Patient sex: M
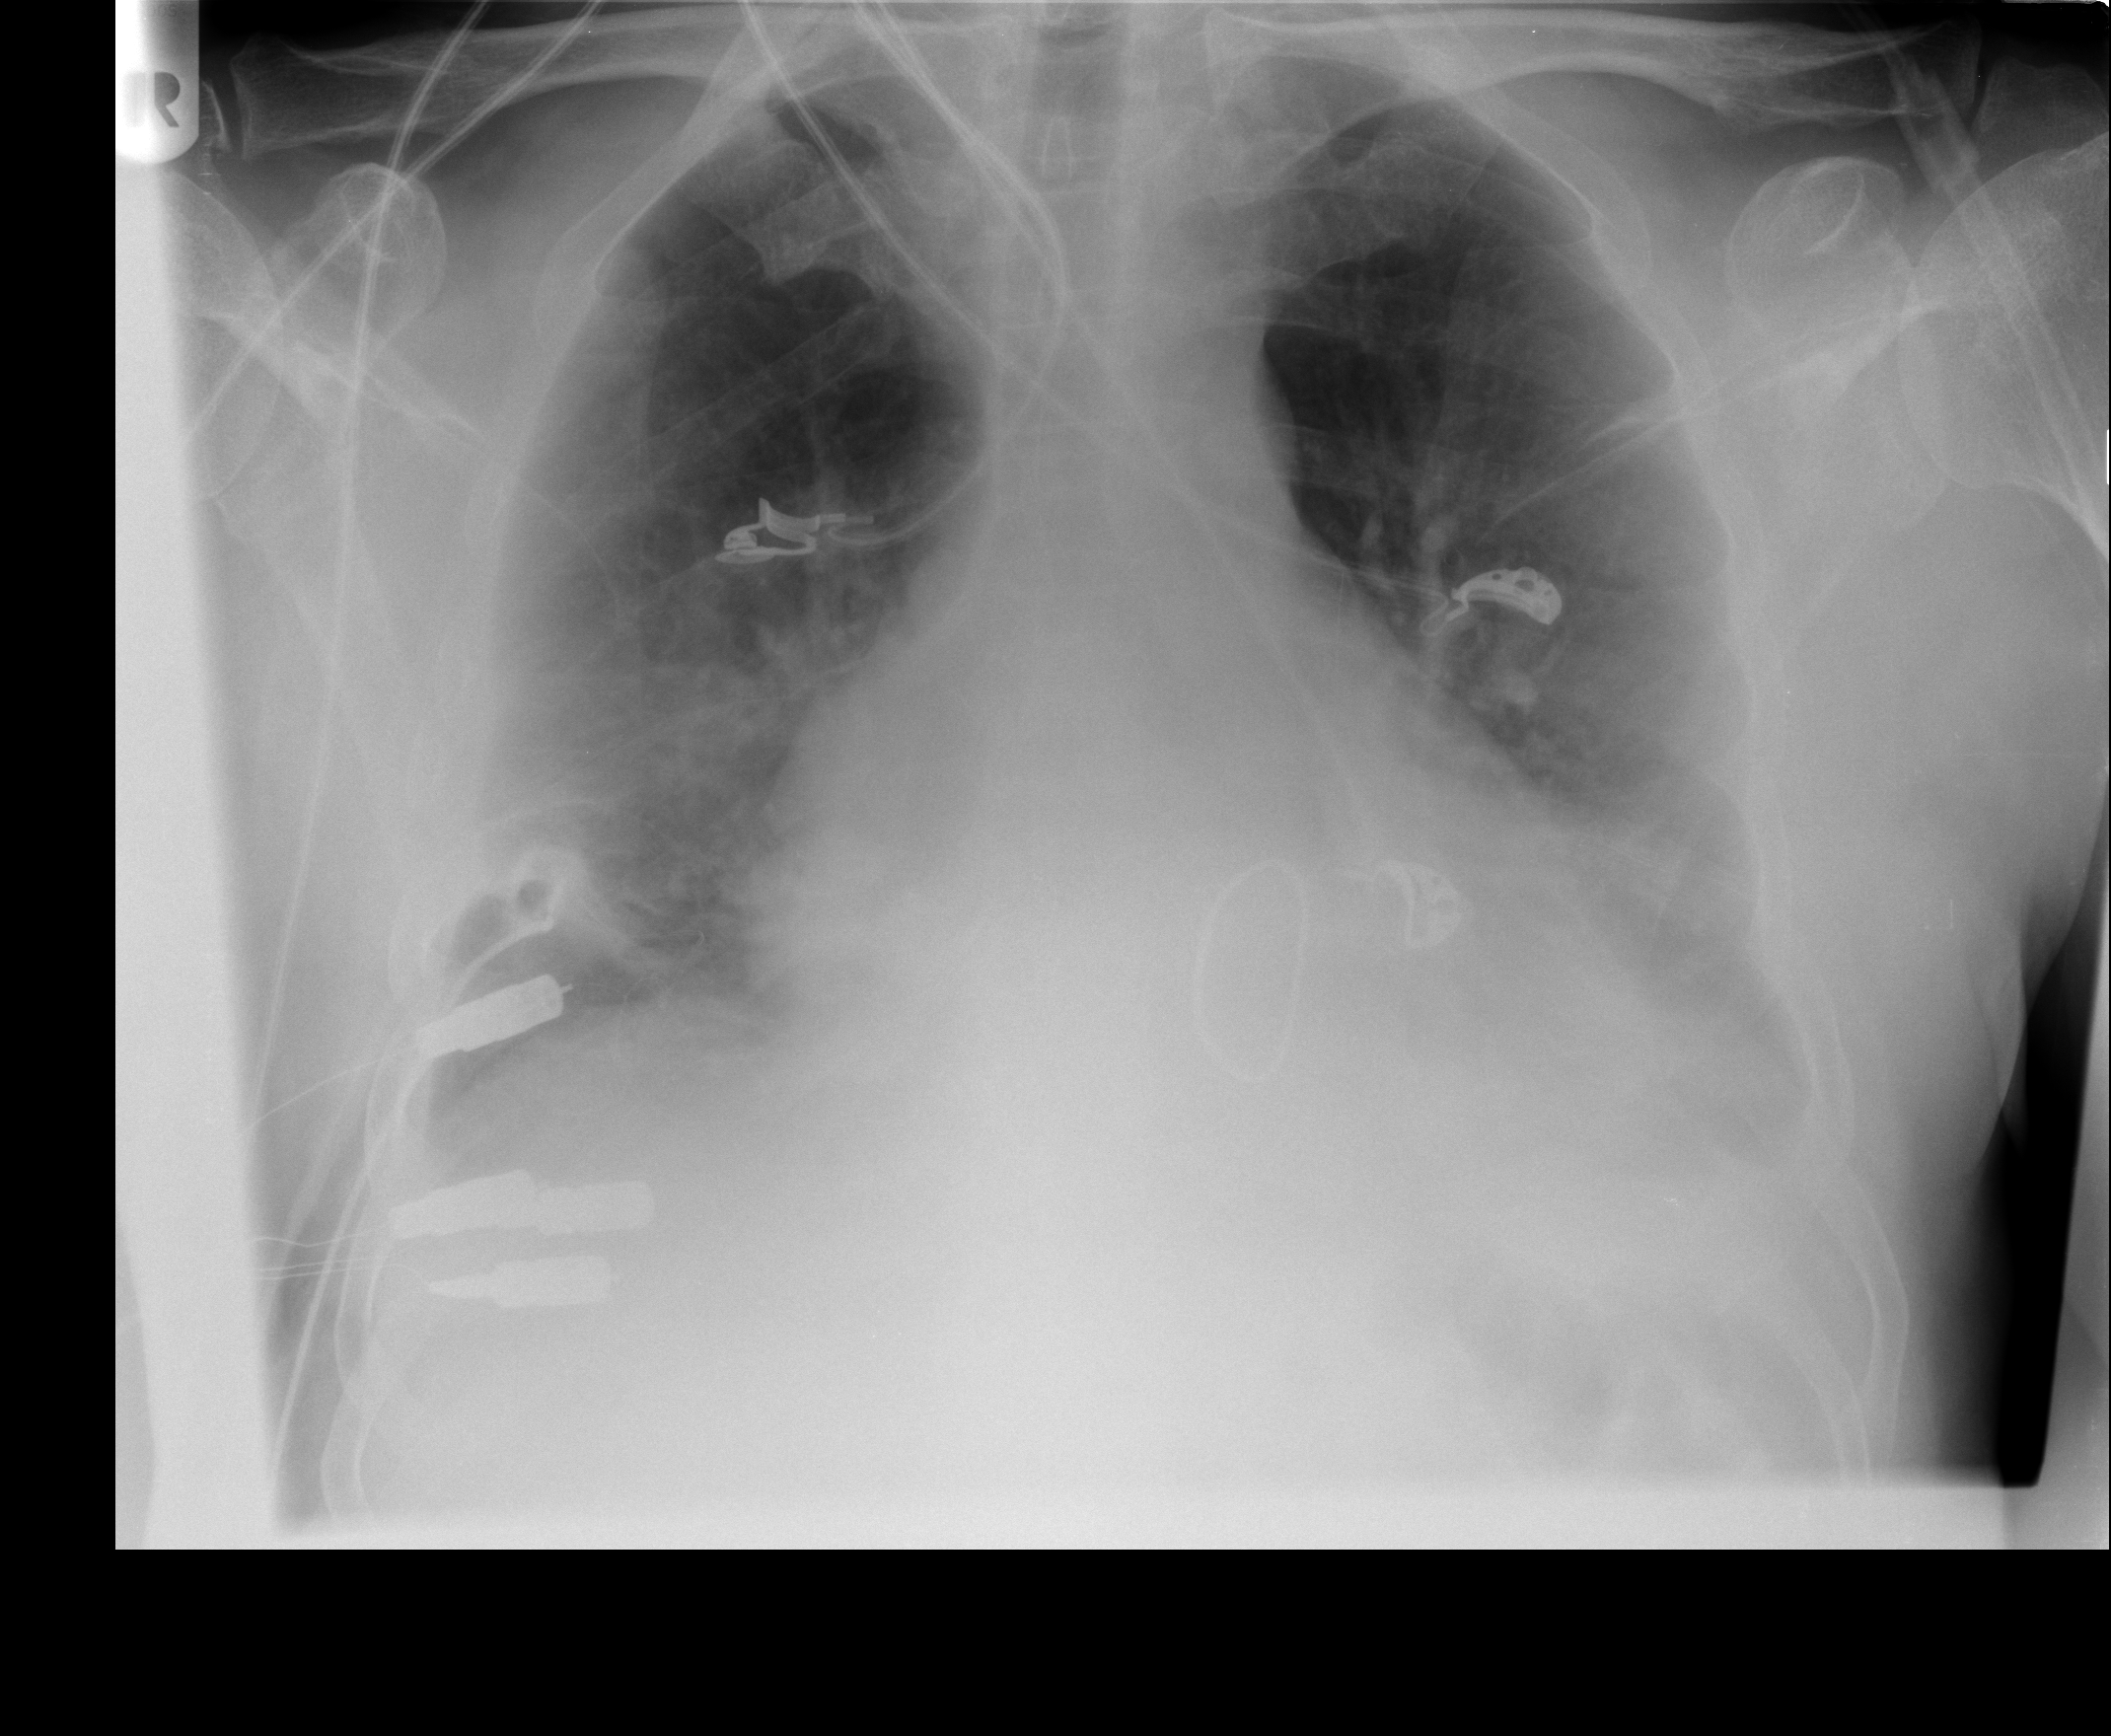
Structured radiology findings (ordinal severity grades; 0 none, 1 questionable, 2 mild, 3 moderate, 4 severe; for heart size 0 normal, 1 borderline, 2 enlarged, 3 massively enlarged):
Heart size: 2
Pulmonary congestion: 1
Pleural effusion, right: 1
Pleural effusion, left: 2
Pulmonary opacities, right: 3
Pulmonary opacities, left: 1
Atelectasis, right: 2
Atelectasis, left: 2